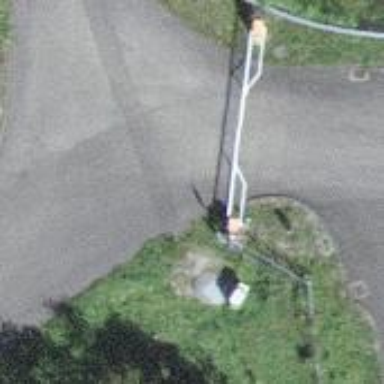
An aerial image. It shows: Lift gate barrier.